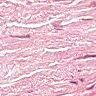
Metastatic tissue present: no